Field crop: tomato
Growth stage: 1
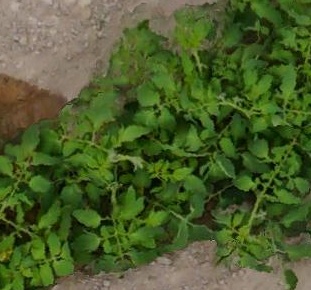
Species: tomato